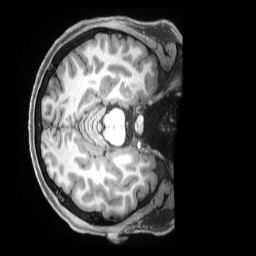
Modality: T1w
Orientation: axial
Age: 30
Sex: male
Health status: ill
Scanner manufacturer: siemens
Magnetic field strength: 3 T
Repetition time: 2.5 s
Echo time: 0.00181 s